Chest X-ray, PA view. Patient: 64 years old, sex F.
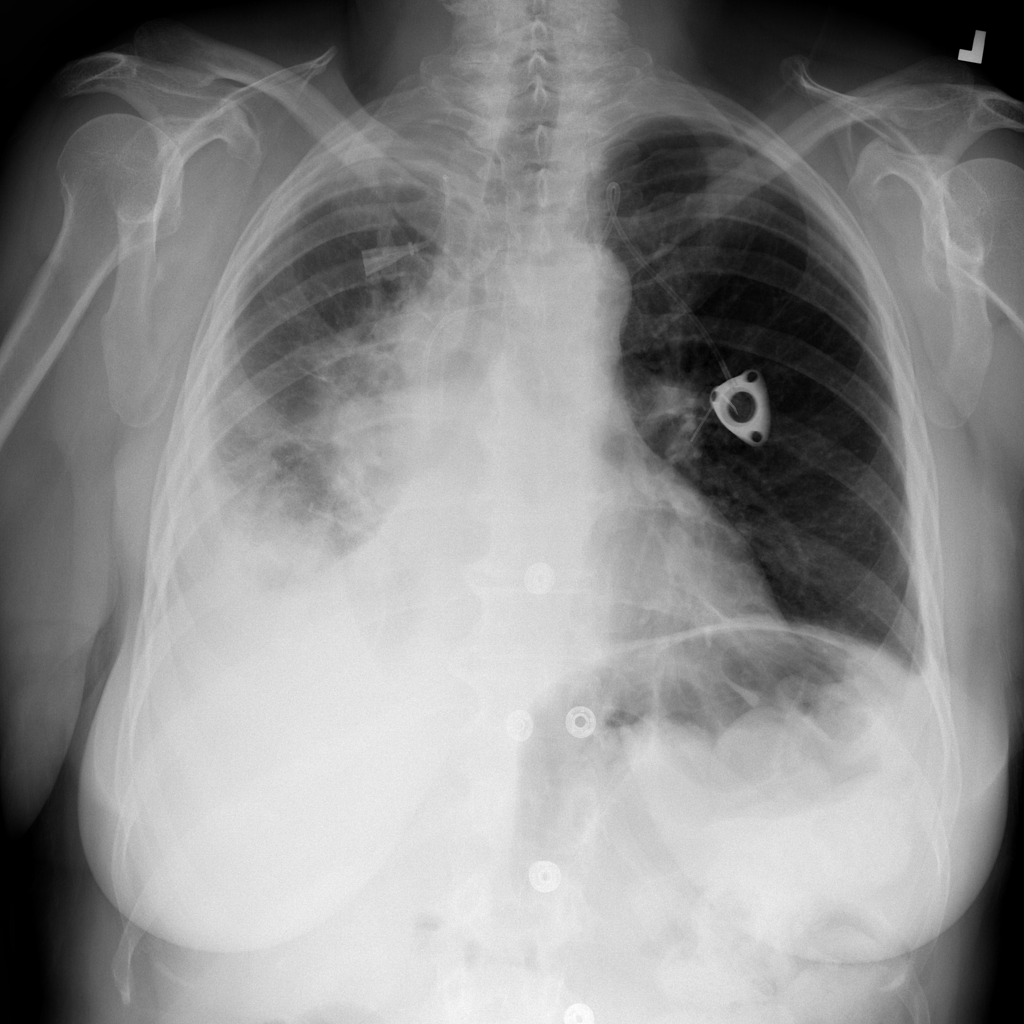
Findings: Effusion, Mass